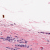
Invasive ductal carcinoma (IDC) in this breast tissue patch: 1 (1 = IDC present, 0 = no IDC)